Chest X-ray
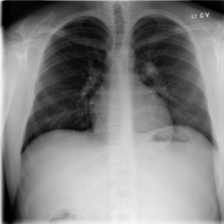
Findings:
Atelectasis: negative
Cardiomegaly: negative
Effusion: negative
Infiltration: negative
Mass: negative
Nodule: negative
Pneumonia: negative
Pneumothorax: negative
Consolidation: negative
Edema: negative
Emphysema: negative
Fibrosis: negative
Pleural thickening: negative
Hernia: negative